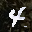
Label: 4